【题型】解答题　【知识点】函数　【难度】easy
函数$f(x)=A\sin(\omega x+\varphi)(A>0,\omega>0,0<\varphi<\pi)$的部分图象如图所示.

\noindent
(1)求$f(x)$的解析式；

\noindent
(2)设$m\in\mathbf{R}$，将函数$f(x)$的图象向左平移$\frac{\pi}{6}$个单位，再将横坐标变为原来的2倍（纵坐标不变），得到函数$g(x)$的图象.若对任意$x_1,x_2\in\left[-\frac{\pi}{6},\frac{2\pi}{3}\right]$，都有$|g(x_1)-g(x_2)|<m$，求$m$的取值范围.
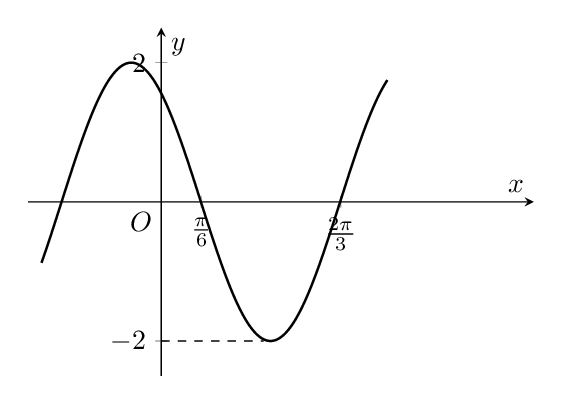
【解答】
\noindent
\textbf{【答案】}(1)$f(x)=2\sin\left(2x+\frac{2\pi}{3}\right)$

\noindent
(2)$(3,+\infty)$

\vspace{0.3cm}
\noindent
\textbf{【难度】}$0.65$

\vspace{0.3cm}
\noindent
\textbf{【知识点】}函数不等式恒成立问题、求图象变化前（后）的解析式、由图象确定正（余）弦型函数解析式、求含$\sin x$(型)函数的值域和最值

\vspace{0.3cm}
\noindent
\textbf{【分析】}(1) 由最值得$A$，由周期得$\omega$，再由五点法求出$\varphi$，即可求解；

\noindent
(2) 将问题等价化为$x\in\left[-\frac{\pi}{6},\frac{2\pi}{3}\right],g(x)_{\max}-g(x)_{\min}<m$，即可求解.

\vspace{0.3cm}
\noindent
\textbf{【详解】}(1) 由图中函数的最值得$A=2$，半周期$\frac{T}{2}=\frac{2\pi}{3}-\frac{\pi}{6}$，即$\frac{\pi}{\omega}=\frac{\pi}{2}$，所以$\omega=2$.

\noindent
现知$f(x)=2\sin(2x+\varphi)$，

\noindent
再由函数图象零点知$f\left(\frac{\pi}{6}\right)=2\sin\left(\frac{\pi}{3}+\varphi\right)=0$，

\noindent
所以$\frac{\pi}{3}+\varphi=\pi+2k\pi(k\in\mathbf{Z})$，即$\varphi=\frac{2\pi}{3}$，

\noindent
所以$f(x)=2\sin\left(2x+\frac{2\pi}{3}\right)$；

\vspace{0.3cm}
\noindent
(2) $g(x)=2\sin(x+\pi)=-2\sin x$，

\noindent
$\forall x_1,x_2\in\left[-\frac{\pi}{6},\frac{2\pi}{3}\right],|g(x_1)-g(x_2)|<m$等价于$x\in\left[-\frac{\pi}{6},\frac{2\pi}{3}\right],g(x)_{\max}-g(x)_{\min}<m$，

\noindent
所以$g\left(-\frac{\pi}{6}\right)-g\left(\frac{\pi}{2}\right)<m$，解得$m>3$，

\noindent
即$m$取值范围为$(3,+\infty)$.